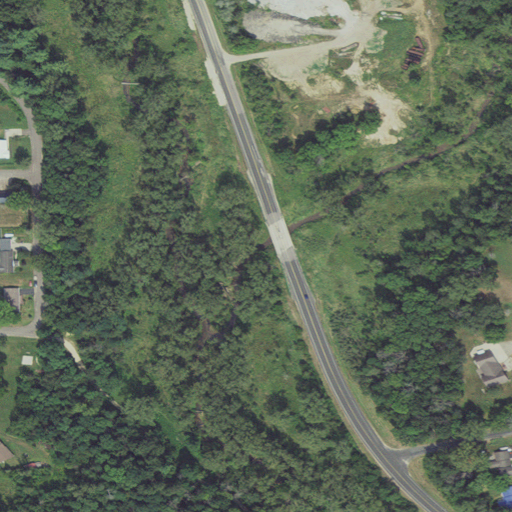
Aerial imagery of valley in Wisconsin named North Chipmunk Coulee containing deciduous forest, woody wetlands, low intensity development, pasture, open development, and mixed forest